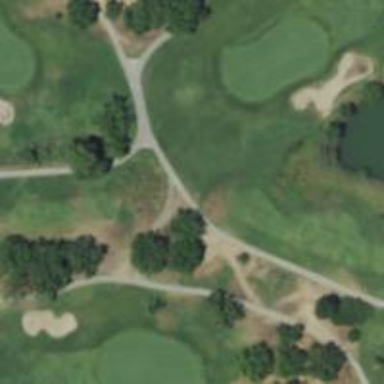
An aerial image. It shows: Path designated for golf carts.